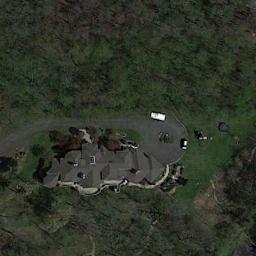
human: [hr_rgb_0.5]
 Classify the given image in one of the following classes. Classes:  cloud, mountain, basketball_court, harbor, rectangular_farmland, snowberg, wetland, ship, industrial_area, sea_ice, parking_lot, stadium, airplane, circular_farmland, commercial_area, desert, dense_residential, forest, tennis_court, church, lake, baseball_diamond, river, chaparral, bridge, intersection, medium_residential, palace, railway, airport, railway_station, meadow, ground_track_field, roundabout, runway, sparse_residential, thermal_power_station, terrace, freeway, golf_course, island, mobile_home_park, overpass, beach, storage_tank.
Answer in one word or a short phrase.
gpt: sparse_residential